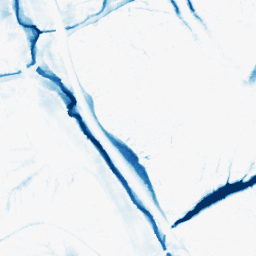
Category: morphological
Decomposition family: morphological_ellipse
Decomposition parameters: operation: closing
width: 20
height: 30
Upsampling method: bicubic
Upsampling parameters: scale: 4
Upsampling scale: 4